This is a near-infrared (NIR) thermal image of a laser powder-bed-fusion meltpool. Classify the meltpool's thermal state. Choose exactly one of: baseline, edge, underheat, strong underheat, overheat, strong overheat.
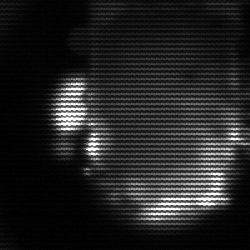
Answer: baseline